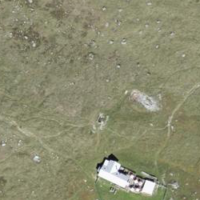
EUNIS habitat code: 26
Species observed at this site:
Rumex alpinus